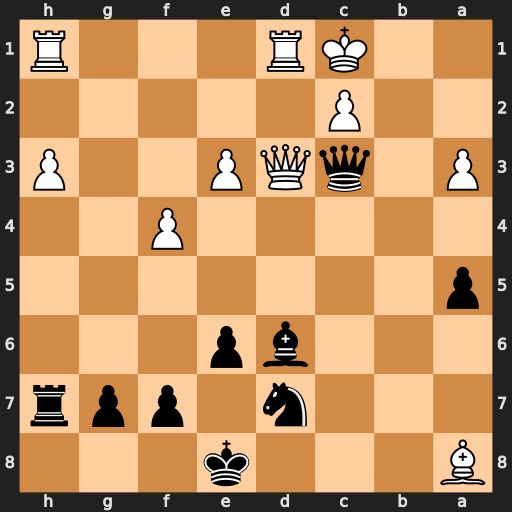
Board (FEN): B3k3/3n1ppr/3bp3/p7/5P2/P1qQP2P/2P5/2KR3R
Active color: b
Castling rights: -
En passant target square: -
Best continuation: Bxa3+ Kb1 Qb2#